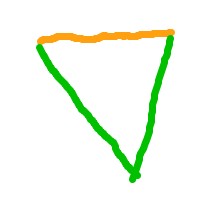
Shape: triangle